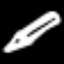
Label: pencil